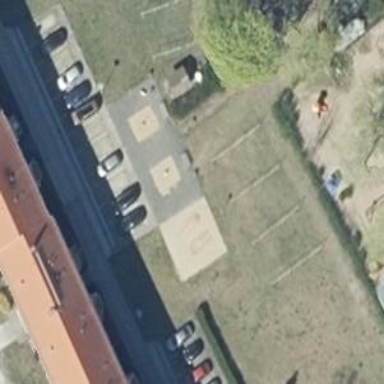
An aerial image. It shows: Playground area for leisure land.